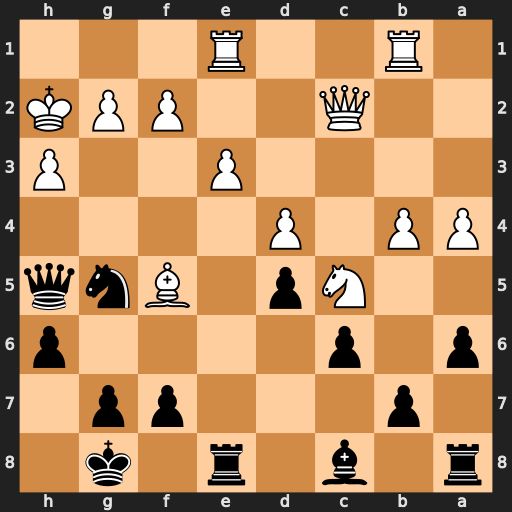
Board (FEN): r1b1r1k1/1p3pp1/p1p4p/2Np1Bnq/PP1P4/4P2P/2Q2PPK/1R2R3
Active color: b
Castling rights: -
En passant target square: -
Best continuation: Nf3+ gxf3 Bxf5 Qxf5 Qxf5